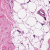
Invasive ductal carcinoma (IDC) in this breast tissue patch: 0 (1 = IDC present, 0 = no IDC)